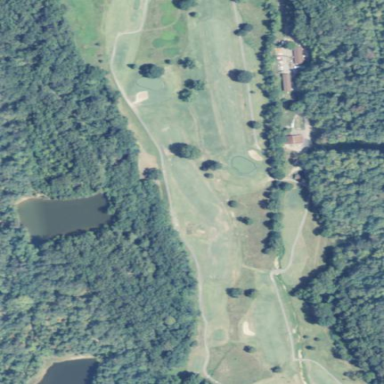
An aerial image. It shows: Golf fairway surrounded by grass.